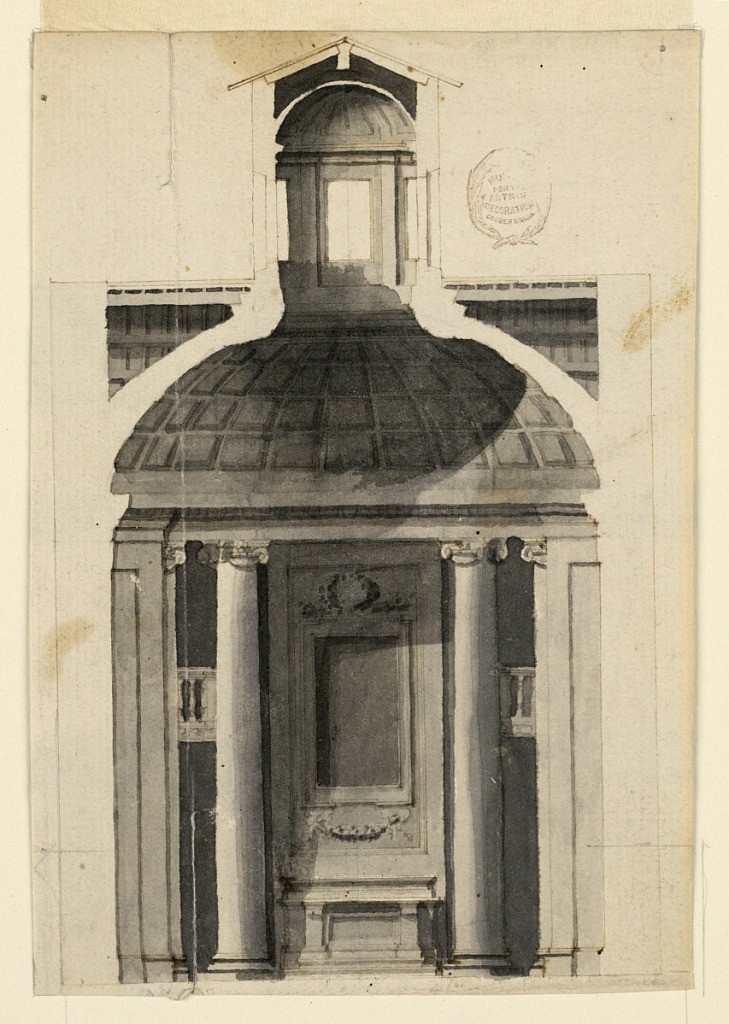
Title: Section of an Apse
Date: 1800–1815
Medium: Graphite, pen and ink, brush and wash on paper
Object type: Drawing
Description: Ionic columns flank the wall panel showing a frame for a painting. An altar mensa stands at its bottom. Balconies connect the columns with the lateral wall panels. Coffered dome with a high lectern.